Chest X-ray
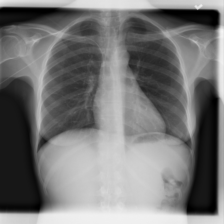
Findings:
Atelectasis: negative
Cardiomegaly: negative
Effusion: negative
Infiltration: negative
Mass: negative
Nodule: negative
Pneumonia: negative
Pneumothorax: negative
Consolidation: negative
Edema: negative
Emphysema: negative
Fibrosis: negative
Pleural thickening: negative
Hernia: negative